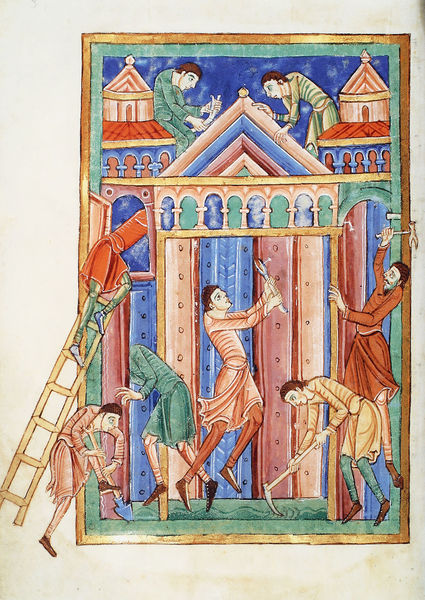
Titel: Leben und Wunder des hl. Edmund (Vita Edmundi)
Institution: New York, Pierpont Morgan Library
Schlagwörter: blau, himmel, grün, menschen, fenster, männer, säulen, zeichnung, dach, gebäude, haus, rot, schloss, architektur, bibel, rahmen, boden, gold, decke, arbeit, turm, bogen, arbeiten, ziegel, leiter, treppe, mond, buch, burg, rechteck, türme, palast, torbogen, dom, druck, seite, malen, handwerk, handwerker, hobel, zimmerer, hammer, zimmermann, mittelalter, bau, hacke, schaufel, spaten, babel, bauen, maurer, zange, buchmalerei, werken, handwerkermaurer